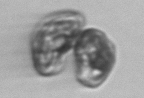
Label: Karenia